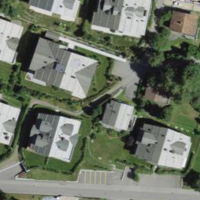
EUNIS habitat code: 54
Species observed at this site:
Streptopelia decaocto
Corvus corone
Cyanistes caeruleus
Periparus ater